Question: How can I create html link that has text and image both using cakephp Html helper as below
'''
<a href="#">
<img src="images/icons/web-app/48/add-user.png" width="48" height="48"> Add User
</a>
'''
I want final result as

I know that I can do that with css, but I just want to know how is it possible using cakephp
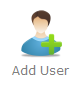
Answer: '''
echo $this->Html->link($this->Html->image('design/unige_logo.png', array('width' => '48', 'height' => '48')) . ' ' . __('Add user'),
'#',
array('escape' => false));
'''